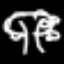
Label: palm tree